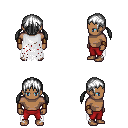
a pixel art fantasy rpg character, male body template, human, dark skin, white tattered cape, red pants, white twin-tailed hairstyle, leather bracers, four views (front, back, left, right), 2x2 character sprite sheet, small pixel art, hard edges, no anti-aliasing